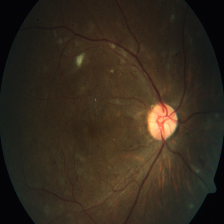
Diabetic retinopathy grade: Severe